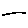
Label: line